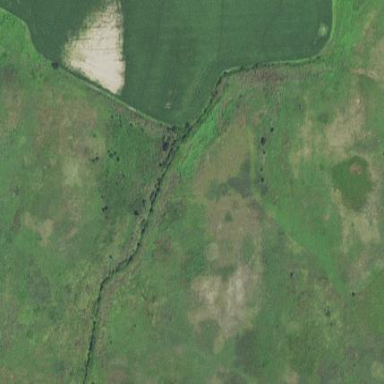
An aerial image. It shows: Fen wetland area.